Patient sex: F
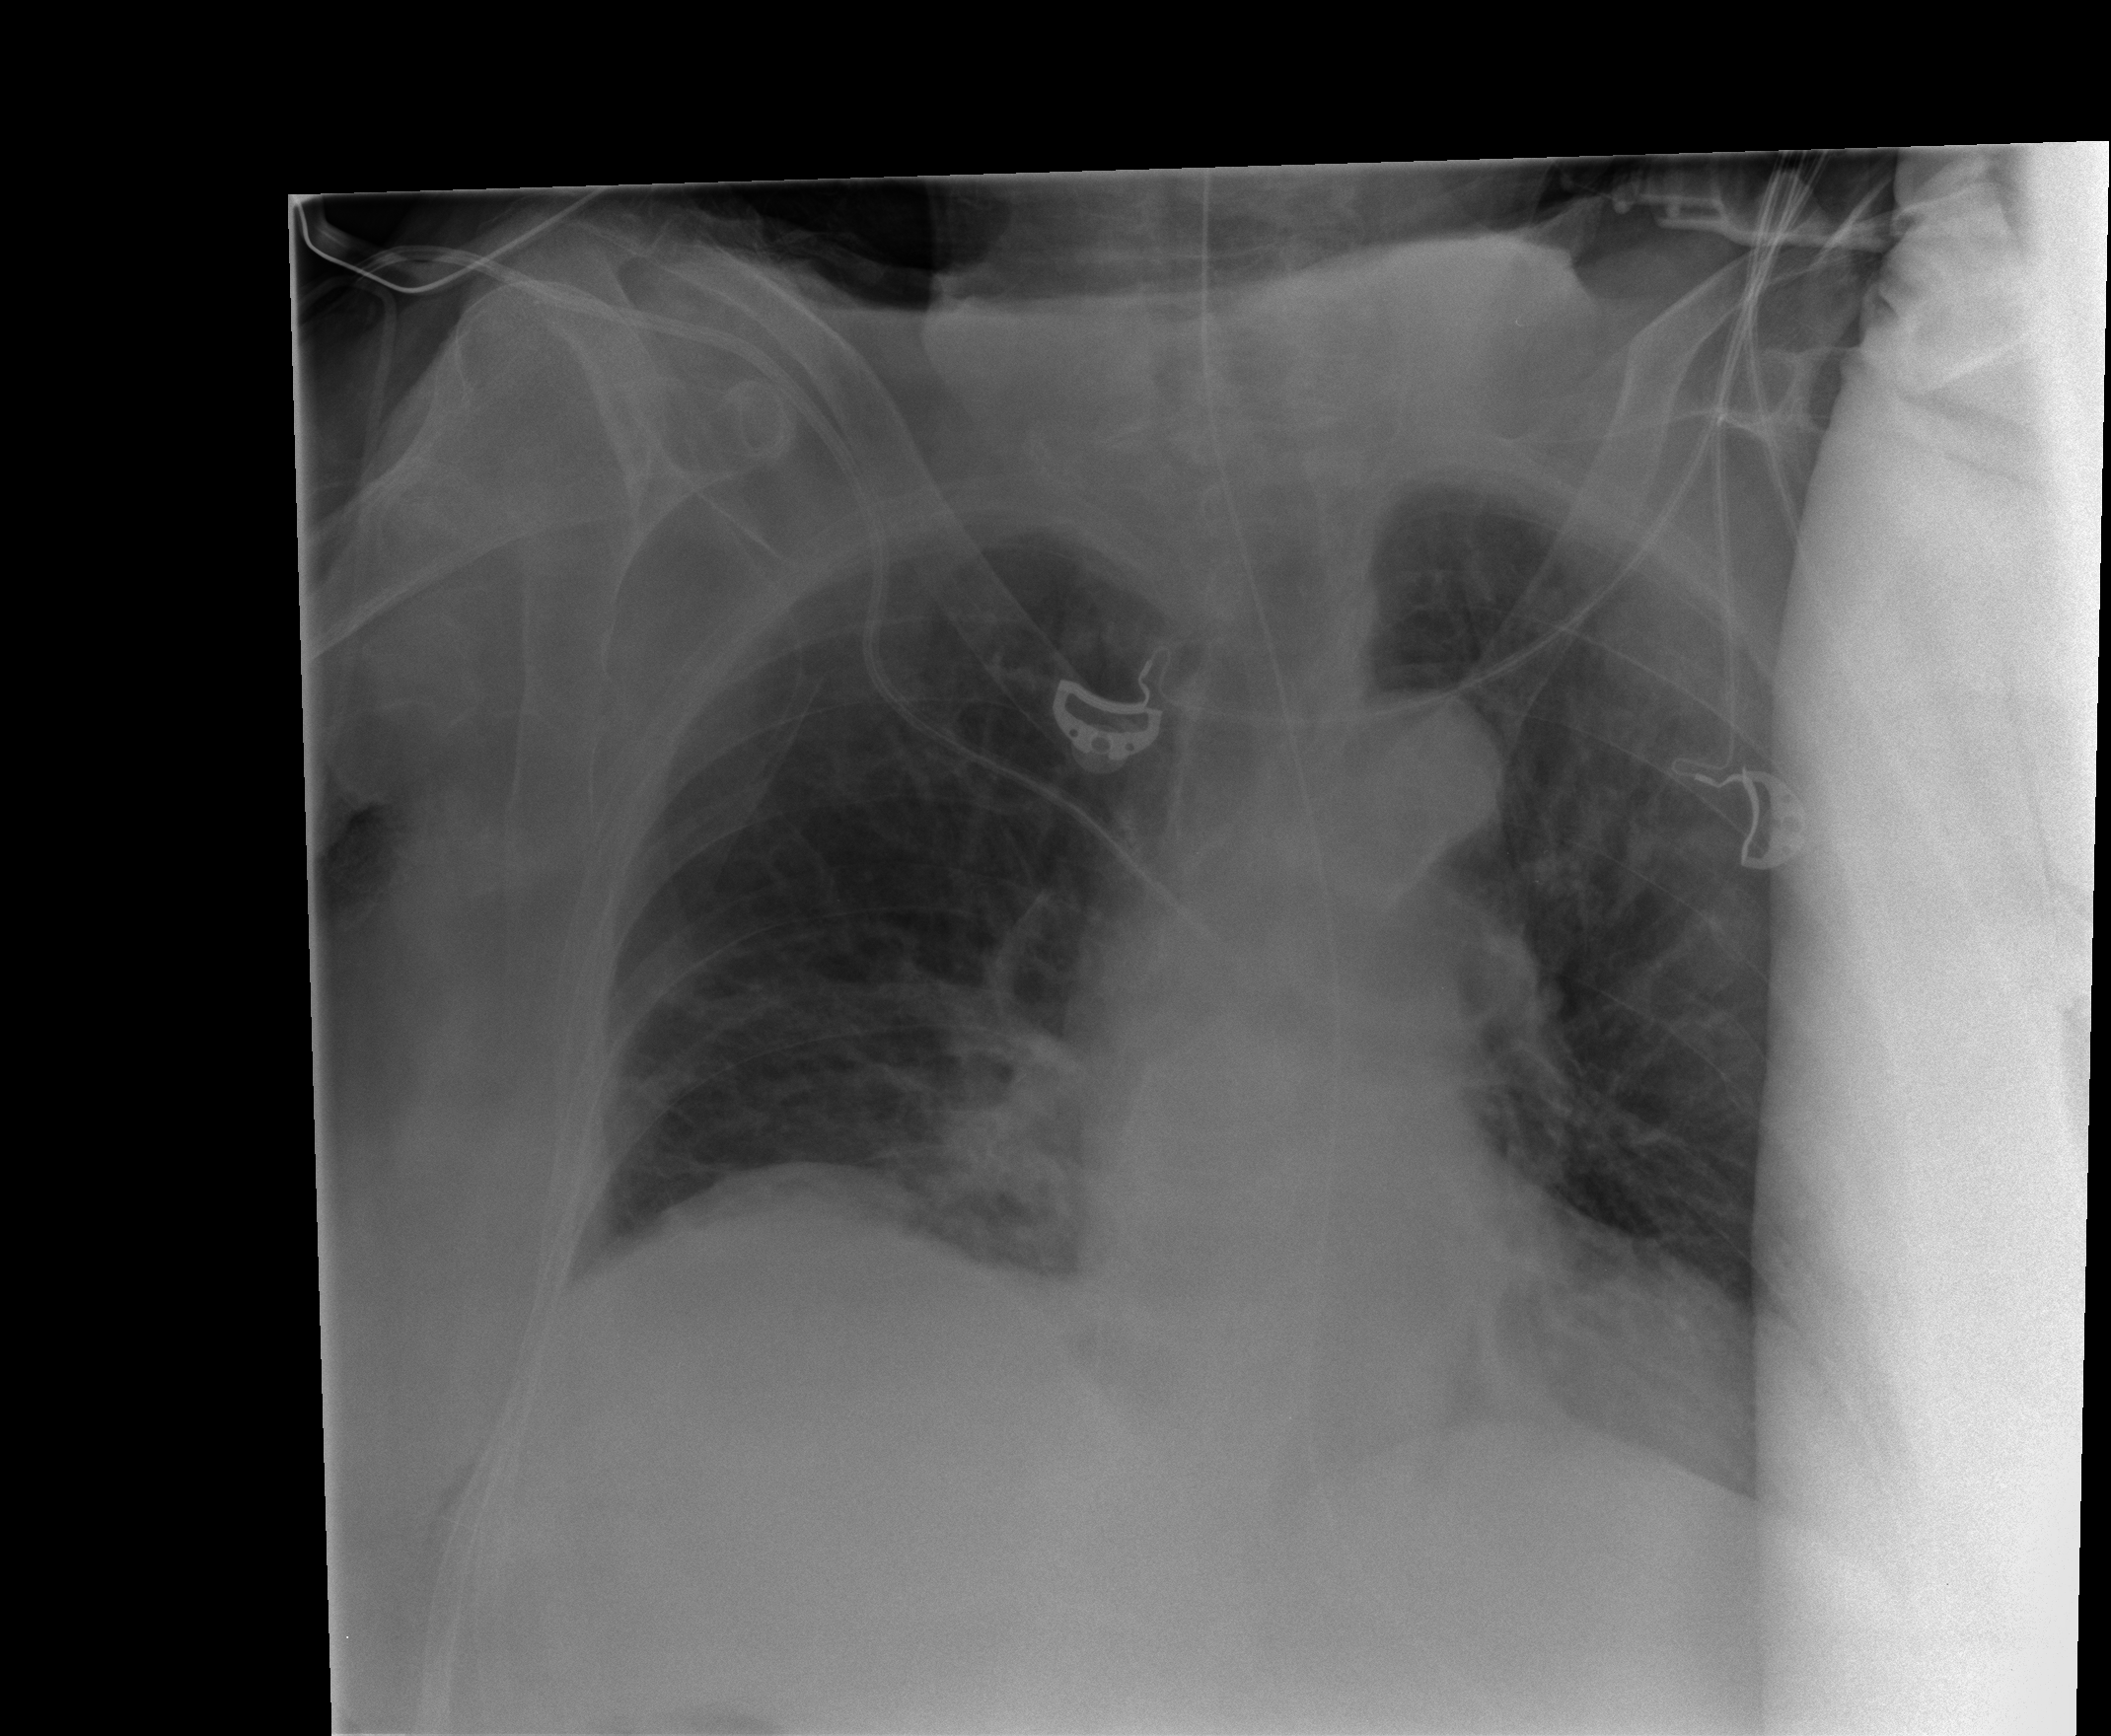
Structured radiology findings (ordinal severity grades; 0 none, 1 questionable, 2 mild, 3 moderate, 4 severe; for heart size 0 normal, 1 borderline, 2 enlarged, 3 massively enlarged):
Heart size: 0
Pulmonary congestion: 2
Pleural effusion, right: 2
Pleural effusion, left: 2
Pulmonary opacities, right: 2
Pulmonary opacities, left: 0
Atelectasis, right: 2
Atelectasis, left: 2